Question: I have a requirement to create a WPF TabControl control with tabs rotated to the left.
The resources I've found online suggest that this can be done by applying the following two things to the TabControl:
'''
<Setter Property="LayoutTransform">
<Setter.Value>
<RotateTransform Angle="270"/>
</Setter.Value>
</Setter>
'''
and
'''
<TabControl TabStripPlacement="Left" ...
'''
All this works and the tabs are displayed as required but for some reason the Header text in the tabs appears blurry after the rotation, please suggest why this is happening and if there is anything I can do to fix this issue.
'''
<Window x:Class="WpfApplication2.MainWindow"
xmlns="http://schemas.microsoft.com/winfx/2006/xaml/presentation"
xmlns:x="http://schemas.microsoft.com/winfx/2006/xaml"
Title="MainWindow" Height="350" Width="525">
<Grid>
<TabControl BorderBrush="Gray" BorderThickness="1" TabStripPlacement="Left">
<TabControl.ItemContainerStyle>
<Style TargetType="{x:Type TabItem}">
<Setter Property="LayoutTransform">
<Setter.Value>
<RotateTransform Angle="270"/>
</Setter.Value>
</Setter>
<Setter Property="Template">
<Setter.Value>
<ControlTemplate TargetType="{x:Type TabItem}">
<Grid>
<Border Name="Border" BorderBrush="Gray" BorderThickness="1" CornerRadius="6,6,0,0">
<ContentPresenter x:Name="ContentSite"
VerticalAlignment="Center" HorizontalAlignment="Center"
ContentSource="Header" Margin="12,2,12,2"/>
</Border>
</Grid>
</ControlTemplate>
</Setter.Value>
</Setter>
</Style>
</TabControl.ItemContainerStyle>
<TabItem Header="Item 1" />
<TabItem Header="Item 2" />
<TabItem Header="Item 3" />
</TabControl>
</Grid>
</Window>
'''

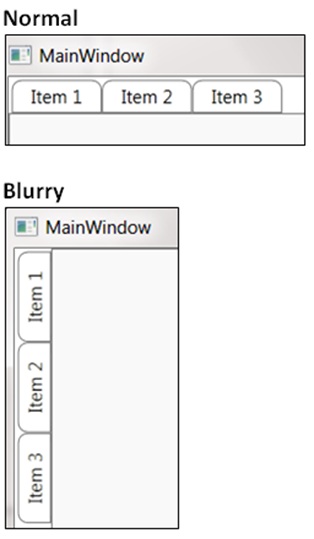
Answer: Add the following properties to the window declaration XAML
'''
TextOptions.TextFormattingMode="Display"
TextOptions.TextRenderingMode="ClearType"
UseLayoutRounding="true"
'''